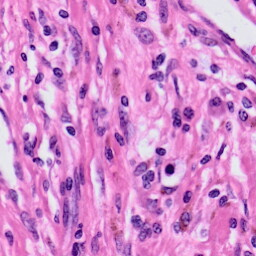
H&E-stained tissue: Skin